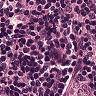
Metastatic tissue present: no